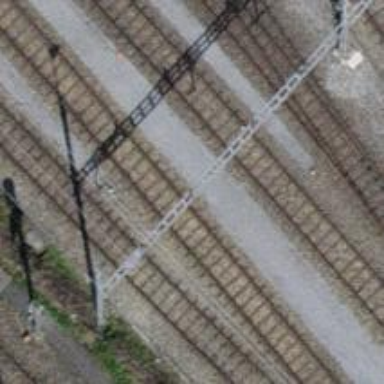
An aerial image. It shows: Rail yard with electrified rails and single track.